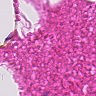
Metastatic tissue present: no